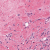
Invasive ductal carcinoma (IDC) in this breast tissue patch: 0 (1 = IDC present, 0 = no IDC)